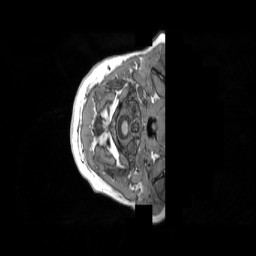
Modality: T1w
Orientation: axial
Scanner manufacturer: siemens
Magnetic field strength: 3 T
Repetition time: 2.3 s
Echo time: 0.0033 s